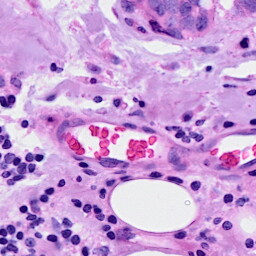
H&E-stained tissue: Breast